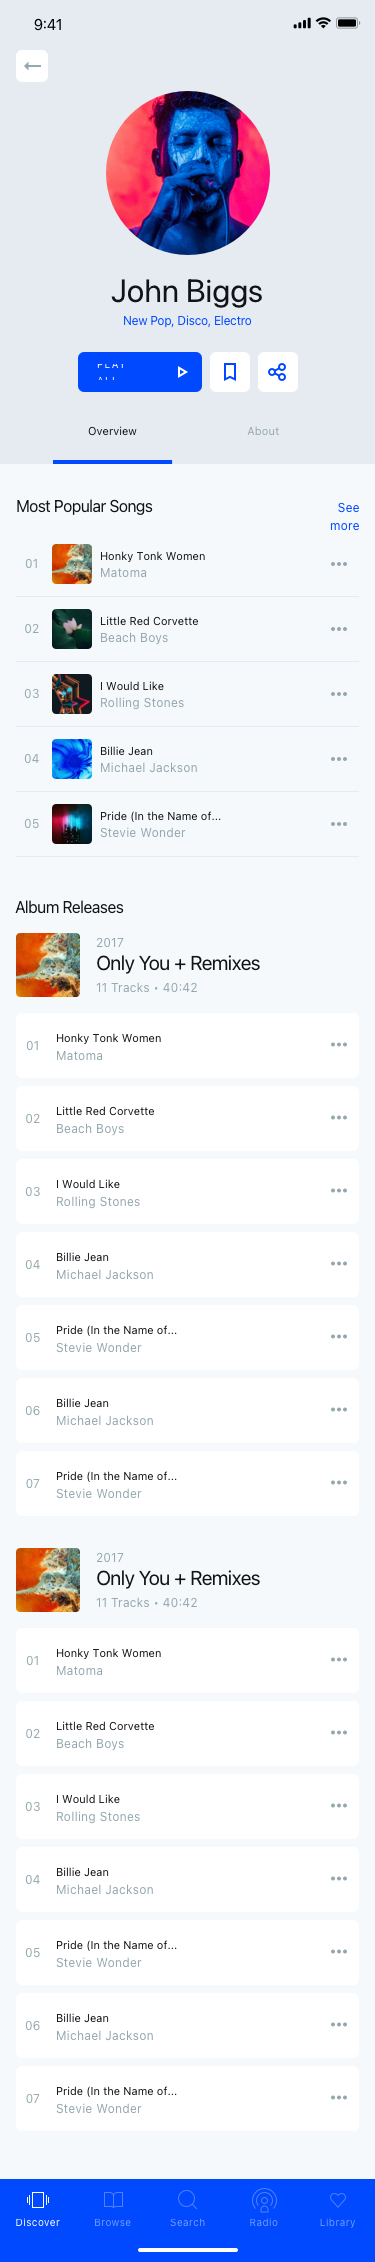
Text in this UI design:
New Pop, Disco, Electro
John Biggs
Most Popular Songs
See more
2017
11 Tracks • 40:42
Only You + Remixes
2017
11 Tracks • 40:42
Only You + Remixes
Album Releases